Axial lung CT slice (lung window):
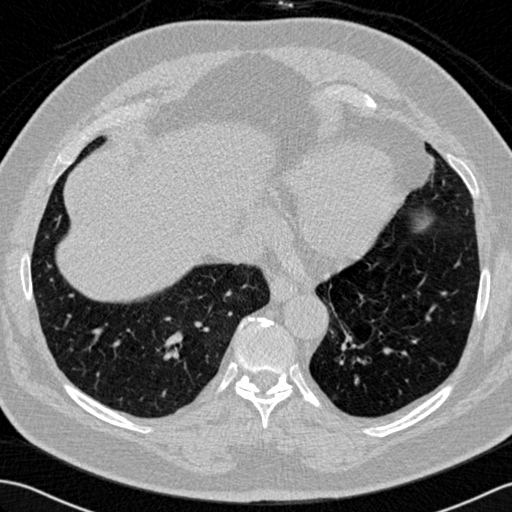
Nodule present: no